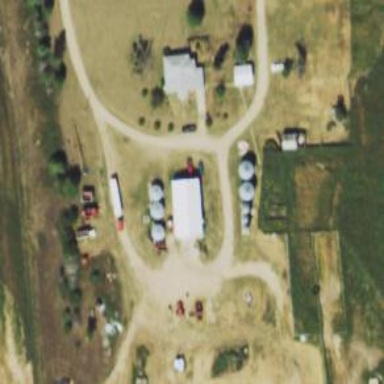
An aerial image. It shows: Silo.